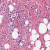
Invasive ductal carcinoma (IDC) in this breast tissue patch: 1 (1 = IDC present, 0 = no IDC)